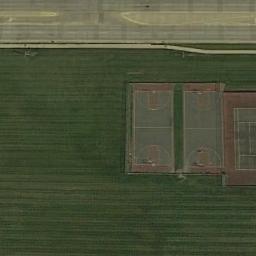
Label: basketball_court